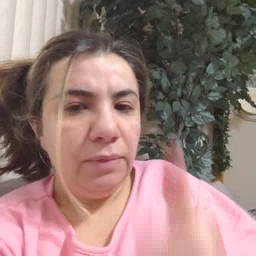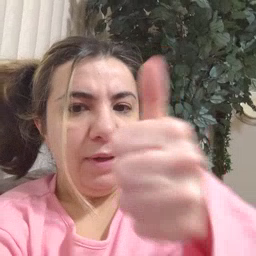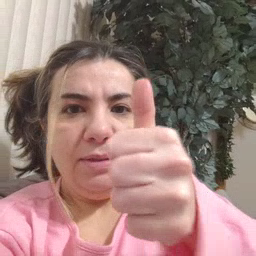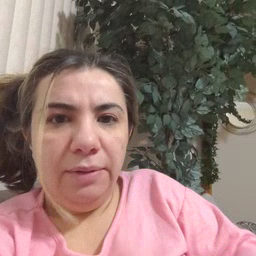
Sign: yourself